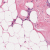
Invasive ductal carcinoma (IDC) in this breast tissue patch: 0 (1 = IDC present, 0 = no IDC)